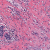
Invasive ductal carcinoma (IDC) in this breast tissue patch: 0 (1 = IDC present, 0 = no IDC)